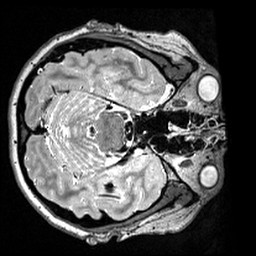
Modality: T2w
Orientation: axial
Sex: female
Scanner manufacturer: siemens
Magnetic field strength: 3 T
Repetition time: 3 s
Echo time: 0.418 s